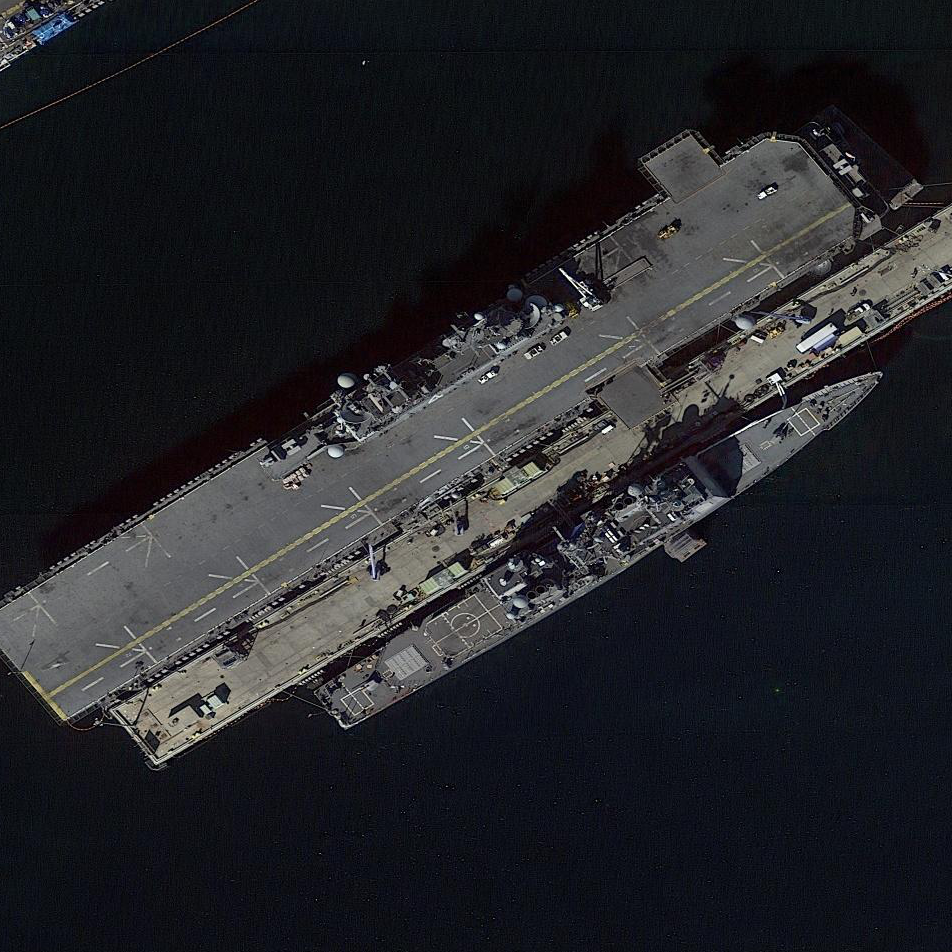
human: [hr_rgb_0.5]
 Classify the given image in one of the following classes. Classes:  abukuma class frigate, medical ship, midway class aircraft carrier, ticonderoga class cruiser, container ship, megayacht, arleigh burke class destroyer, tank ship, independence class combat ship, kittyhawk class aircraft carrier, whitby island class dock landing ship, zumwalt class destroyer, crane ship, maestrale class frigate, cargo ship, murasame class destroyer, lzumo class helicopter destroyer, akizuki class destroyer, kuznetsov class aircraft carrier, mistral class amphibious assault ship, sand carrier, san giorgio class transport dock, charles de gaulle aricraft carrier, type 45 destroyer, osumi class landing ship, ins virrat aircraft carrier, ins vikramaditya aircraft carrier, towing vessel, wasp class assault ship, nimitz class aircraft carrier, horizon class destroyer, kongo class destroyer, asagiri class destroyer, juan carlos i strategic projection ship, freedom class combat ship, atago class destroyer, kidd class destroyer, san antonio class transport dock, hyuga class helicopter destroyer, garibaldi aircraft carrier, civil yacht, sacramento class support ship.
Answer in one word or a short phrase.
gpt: Wasp class assault ship